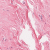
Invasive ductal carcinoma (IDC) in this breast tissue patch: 0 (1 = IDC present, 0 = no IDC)